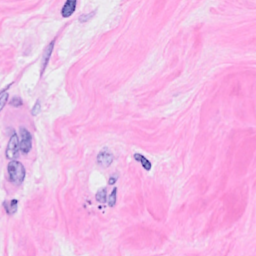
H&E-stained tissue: Breast